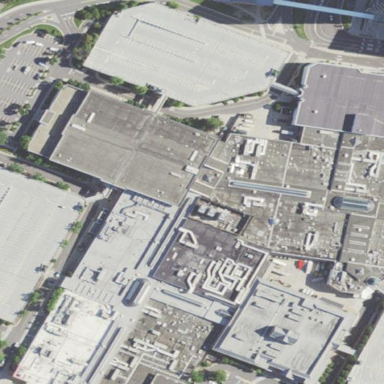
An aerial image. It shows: Department store building.